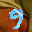
Label: 9